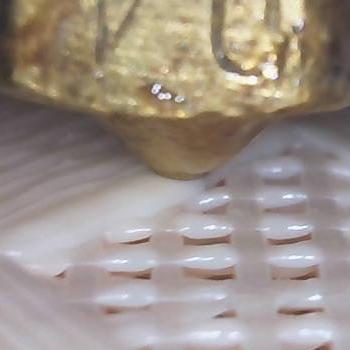
Flow rate: 238%